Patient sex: M
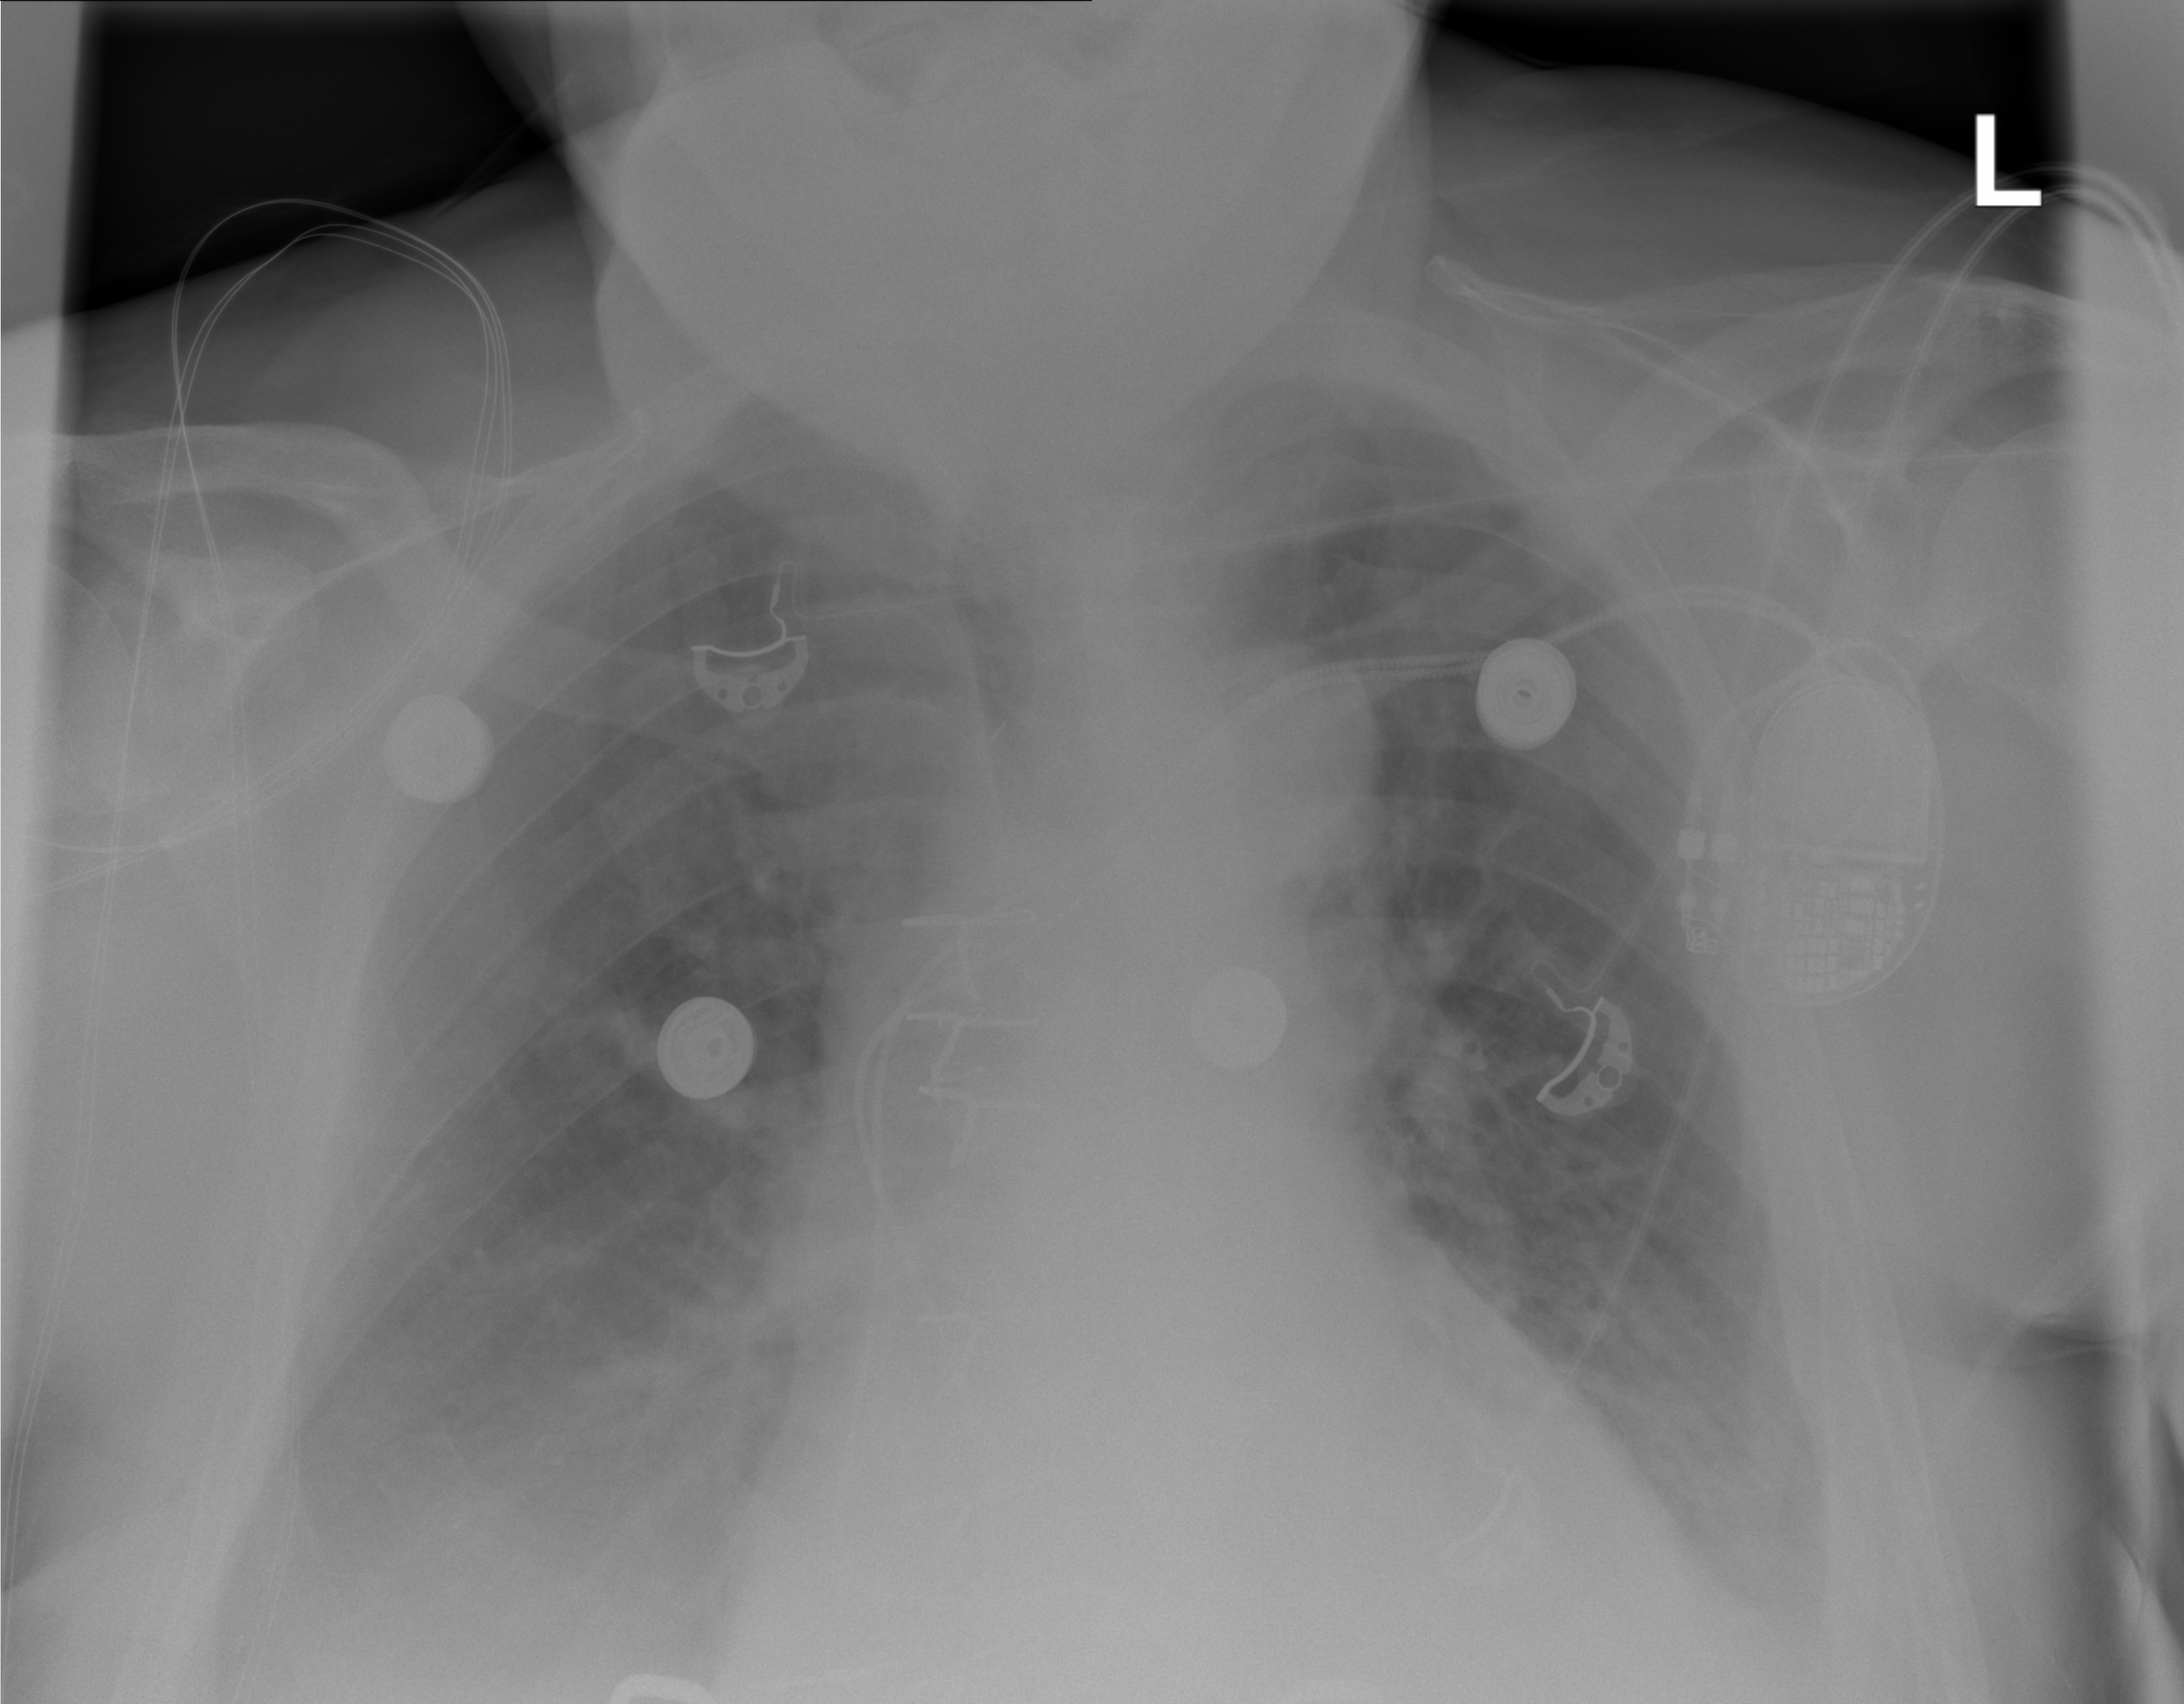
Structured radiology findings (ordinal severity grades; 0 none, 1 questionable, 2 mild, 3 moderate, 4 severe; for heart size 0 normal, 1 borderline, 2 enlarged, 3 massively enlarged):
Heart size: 2
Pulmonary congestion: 2
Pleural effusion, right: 2
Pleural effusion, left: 2
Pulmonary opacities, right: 0
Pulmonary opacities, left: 0
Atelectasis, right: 2
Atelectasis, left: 2